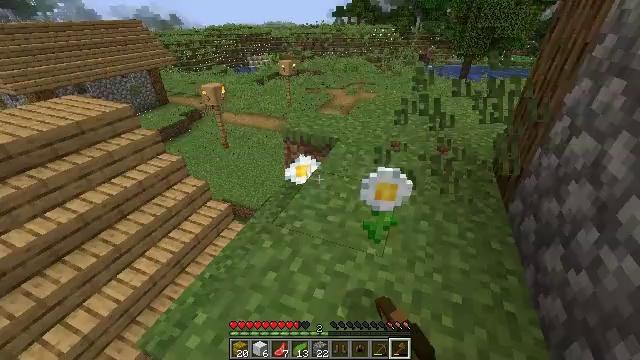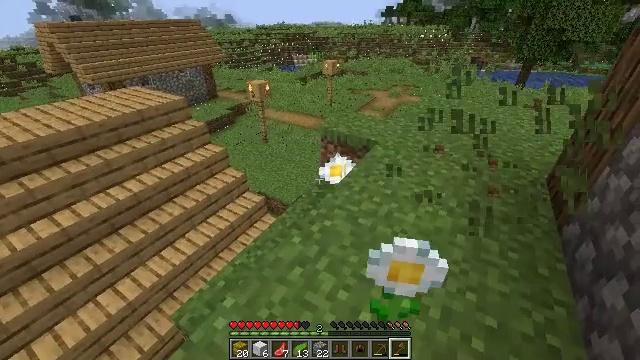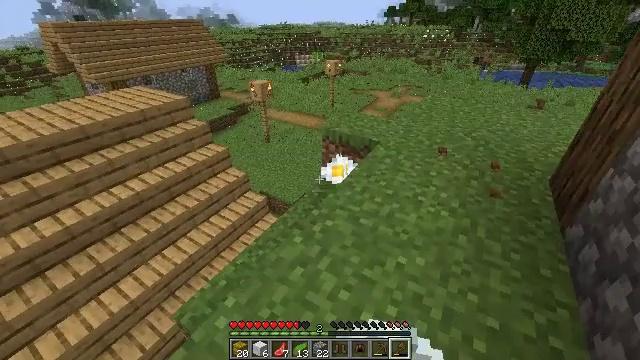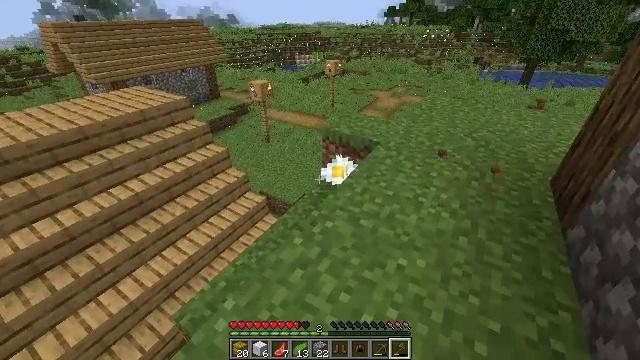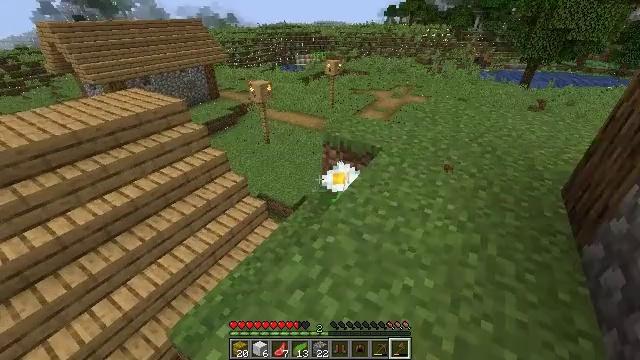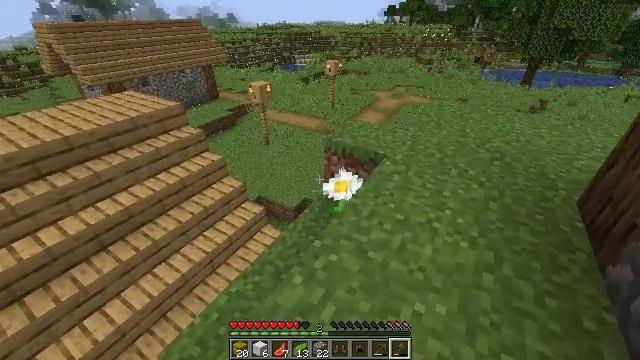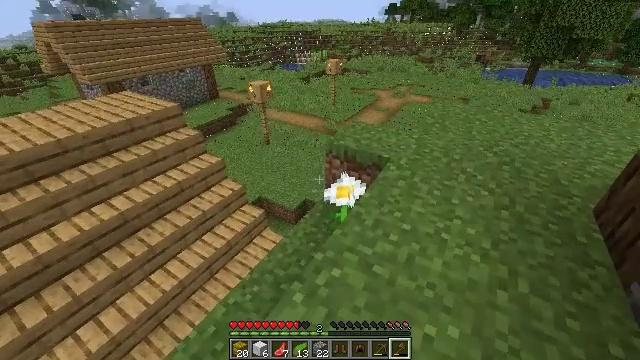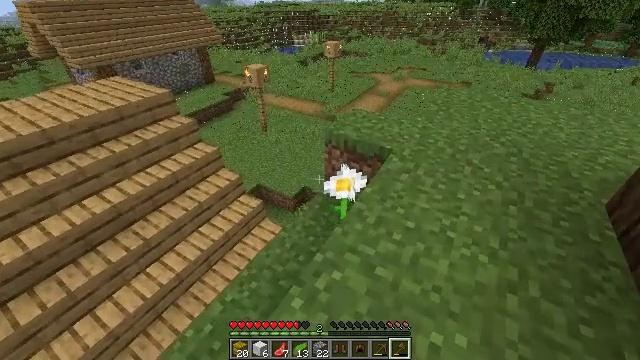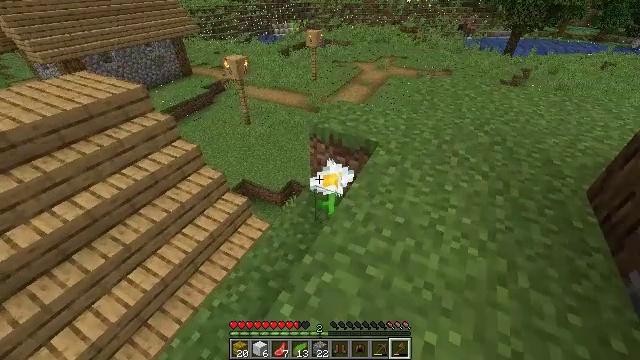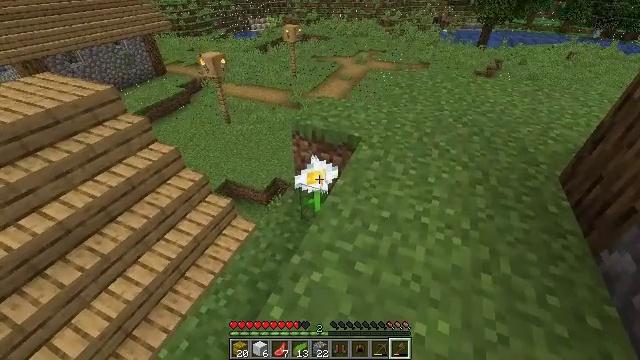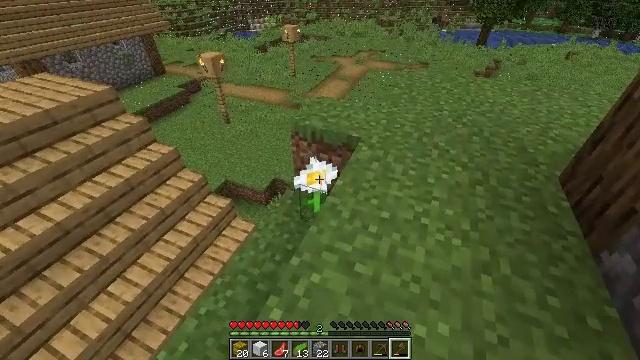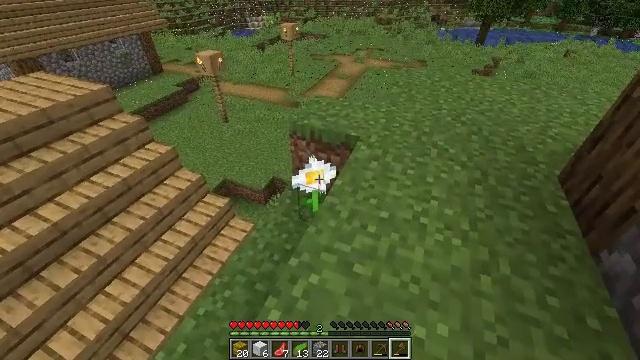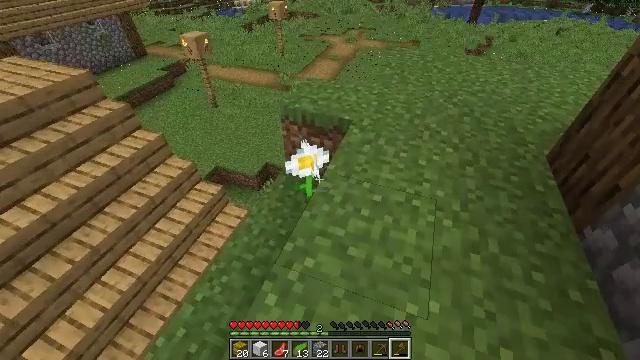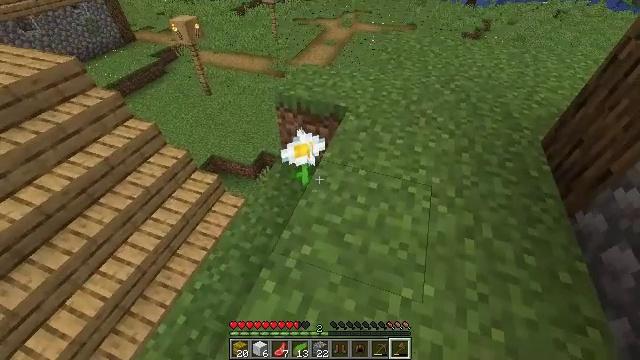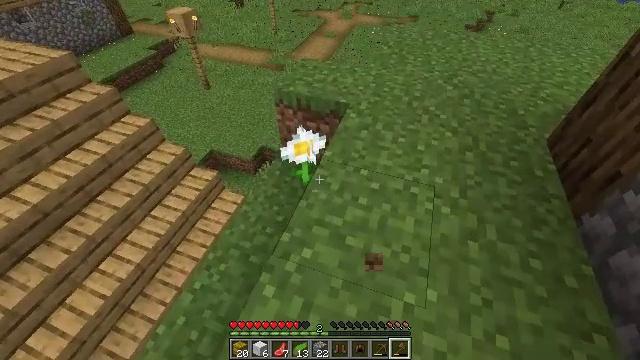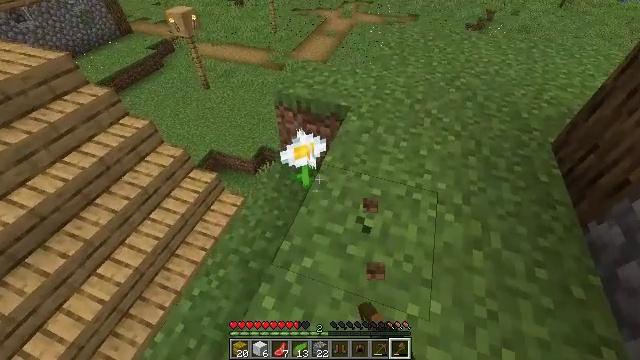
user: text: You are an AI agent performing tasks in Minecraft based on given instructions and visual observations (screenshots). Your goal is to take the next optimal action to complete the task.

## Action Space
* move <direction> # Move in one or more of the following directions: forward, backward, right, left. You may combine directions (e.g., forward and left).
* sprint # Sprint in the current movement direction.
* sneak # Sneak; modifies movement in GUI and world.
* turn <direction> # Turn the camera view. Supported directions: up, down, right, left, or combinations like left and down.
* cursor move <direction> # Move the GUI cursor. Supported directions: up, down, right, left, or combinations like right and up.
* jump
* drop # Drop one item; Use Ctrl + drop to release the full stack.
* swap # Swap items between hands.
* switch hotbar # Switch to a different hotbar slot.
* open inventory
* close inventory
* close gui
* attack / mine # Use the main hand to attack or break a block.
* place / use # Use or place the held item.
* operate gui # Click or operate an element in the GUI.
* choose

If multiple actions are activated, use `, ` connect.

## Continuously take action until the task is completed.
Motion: motion action
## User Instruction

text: Gather the oxeye daisy for crafting.
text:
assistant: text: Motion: turn left
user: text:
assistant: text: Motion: no_op
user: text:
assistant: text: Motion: move forward
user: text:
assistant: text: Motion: move forward
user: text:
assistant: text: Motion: move forward
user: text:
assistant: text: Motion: move forward
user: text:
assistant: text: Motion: turn down, attack / mine
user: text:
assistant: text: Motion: turn right and down, attack / mine
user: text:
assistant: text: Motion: turn right, attack / mine
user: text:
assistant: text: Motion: attack / mine
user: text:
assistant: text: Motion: attack / mine
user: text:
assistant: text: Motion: turn right and down, attack / mine
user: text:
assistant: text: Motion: turn right and down
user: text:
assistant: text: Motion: move forward, turn down, attack / mine
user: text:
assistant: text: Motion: move forward, attack / mine
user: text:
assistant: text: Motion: move forward, attack / mine
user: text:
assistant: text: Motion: move forward, attack / mine
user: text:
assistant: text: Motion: move forward
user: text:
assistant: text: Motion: move forward, turn left
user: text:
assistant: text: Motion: move forward, turn left and down
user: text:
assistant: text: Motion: move forward, turn left and down
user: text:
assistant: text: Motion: attack / mine